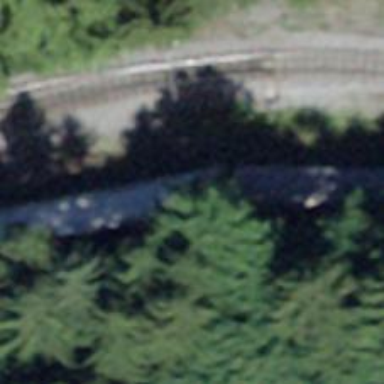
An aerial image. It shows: Narrow-gauge railway siding with 1 track. The railway line is electrified with contact line.